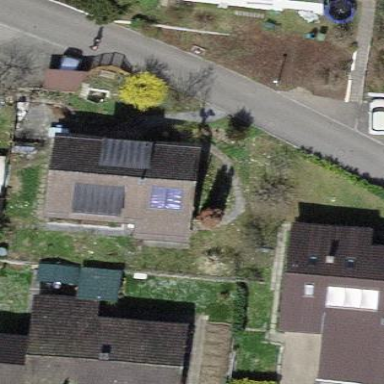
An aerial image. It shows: Residential building.